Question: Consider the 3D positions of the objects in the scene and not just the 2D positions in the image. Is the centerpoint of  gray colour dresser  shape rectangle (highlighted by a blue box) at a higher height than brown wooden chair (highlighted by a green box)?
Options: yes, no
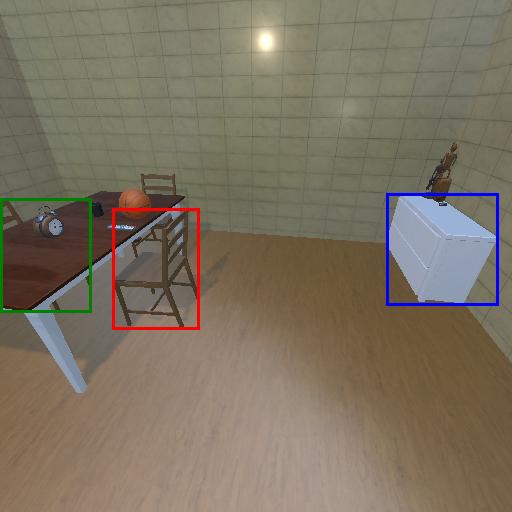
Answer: yes